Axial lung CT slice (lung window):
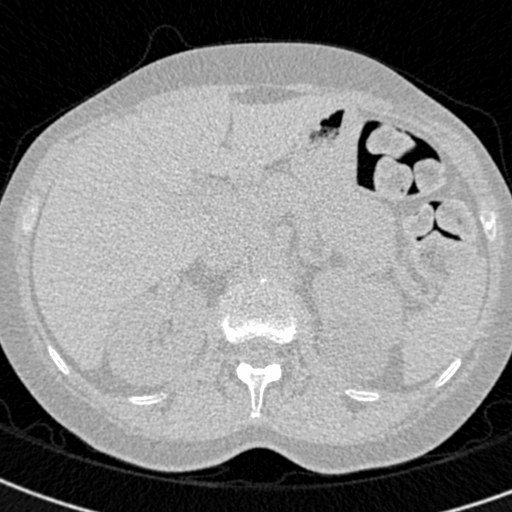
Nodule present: no